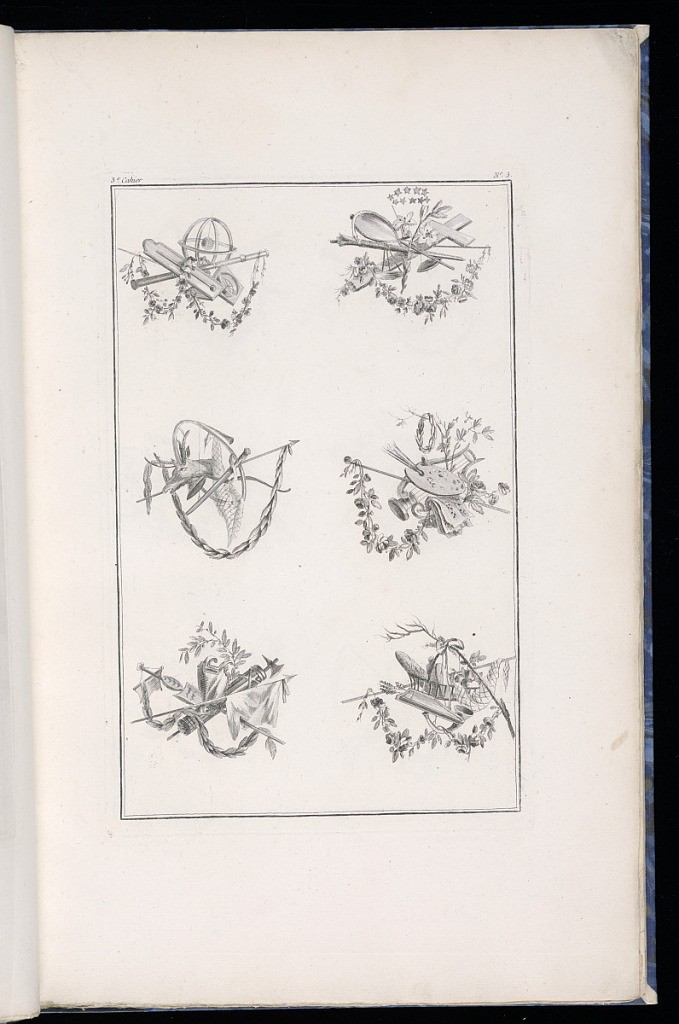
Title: Trophy Designs
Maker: Pierre Ranson, French, 1736–1786
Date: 1777–79
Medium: Etching on paper
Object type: Print
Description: Six designs for trophies incorporating leaves, flowers, scientific instruments, thermometer, armillary sphere, telescope, a cross, lilies, head of a deer, horn, arrow, bow, lyre, music, palette, paint brushes, arms and armor, quiver of arrows, basket, nets, and a banner. The plate is numbered.